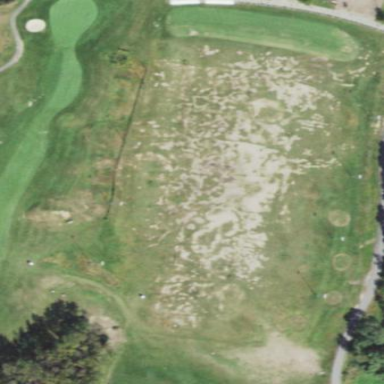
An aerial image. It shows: Grassy area used as driving range for golf.